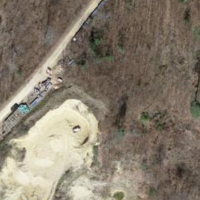
EUNIS habitat code: 25
Species observed at this site:
Podarcis muralis
Calliptamus italicus